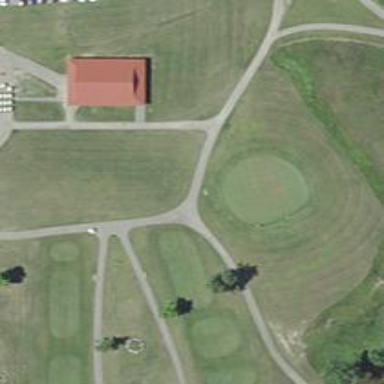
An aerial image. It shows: Service road used as golf cart path.